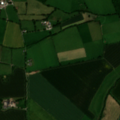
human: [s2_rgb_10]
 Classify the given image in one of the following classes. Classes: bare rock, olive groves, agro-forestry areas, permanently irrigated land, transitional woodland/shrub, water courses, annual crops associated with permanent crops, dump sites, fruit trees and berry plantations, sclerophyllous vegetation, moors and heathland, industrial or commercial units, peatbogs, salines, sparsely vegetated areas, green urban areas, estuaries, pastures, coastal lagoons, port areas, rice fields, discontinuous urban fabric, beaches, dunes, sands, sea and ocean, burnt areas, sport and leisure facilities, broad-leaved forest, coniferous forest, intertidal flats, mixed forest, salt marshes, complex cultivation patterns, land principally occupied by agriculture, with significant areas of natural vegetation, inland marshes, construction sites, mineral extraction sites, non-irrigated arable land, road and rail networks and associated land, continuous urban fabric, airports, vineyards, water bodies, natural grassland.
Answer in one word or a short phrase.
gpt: non-irrigated arable land, pastures